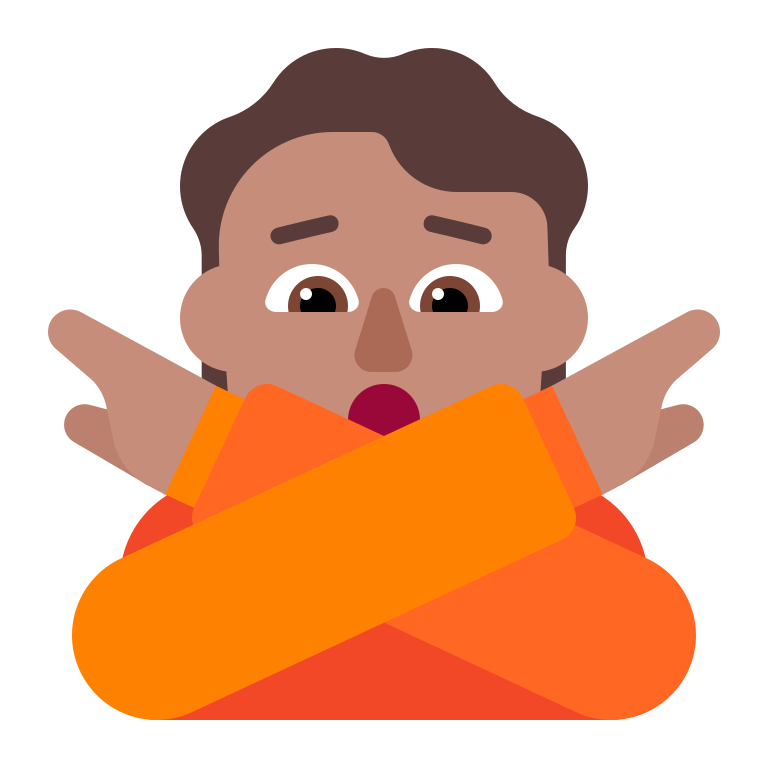
person gesturing no flat